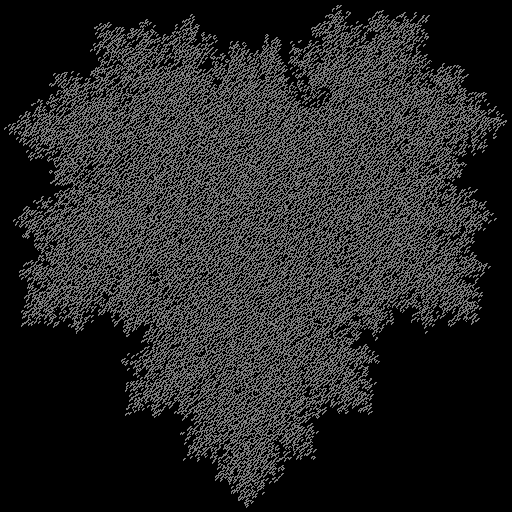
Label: maple_leaf